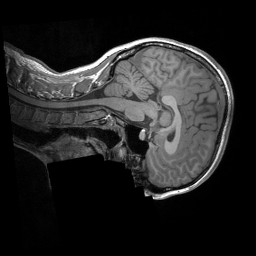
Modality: T1w
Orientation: sagittal
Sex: female
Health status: ill
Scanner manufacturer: siemens
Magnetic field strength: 3 T
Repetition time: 1.66 s
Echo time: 0.00254 s